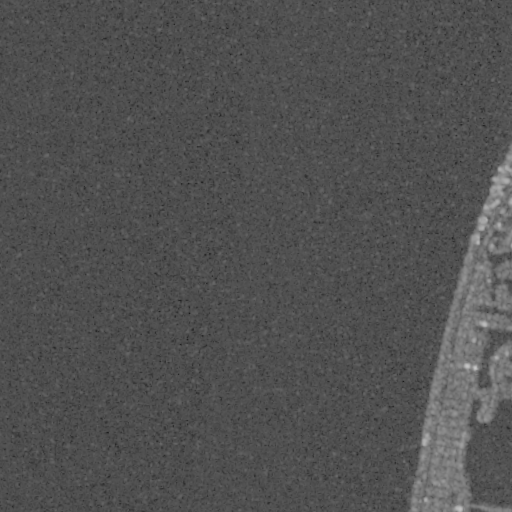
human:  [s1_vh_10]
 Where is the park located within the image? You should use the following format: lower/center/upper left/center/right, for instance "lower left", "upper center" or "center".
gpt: The park is located in the lower right of the image.
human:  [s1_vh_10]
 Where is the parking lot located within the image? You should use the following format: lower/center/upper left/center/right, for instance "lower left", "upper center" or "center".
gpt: The parking lot is located in the lower right of the image.
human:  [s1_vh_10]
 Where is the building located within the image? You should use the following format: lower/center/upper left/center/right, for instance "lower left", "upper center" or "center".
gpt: The building is located in the right of the image.
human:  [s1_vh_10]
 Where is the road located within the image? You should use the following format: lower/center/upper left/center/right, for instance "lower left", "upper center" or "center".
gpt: The road is located in the right of the image.
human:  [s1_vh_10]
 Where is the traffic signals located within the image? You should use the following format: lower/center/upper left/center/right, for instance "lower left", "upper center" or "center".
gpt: The traffic signals is located in the lower right of the image.
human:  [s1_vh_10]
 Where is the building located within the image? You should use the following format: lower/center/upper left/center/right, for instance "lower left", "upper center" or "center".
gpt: The building is located in the right of the image.
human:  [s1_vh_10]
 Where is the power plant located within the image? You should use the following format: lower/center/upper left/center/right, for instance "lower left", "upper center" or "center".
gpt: There is no power plant in the image.

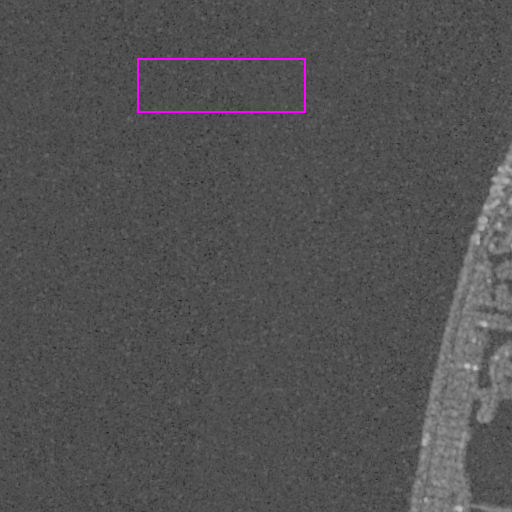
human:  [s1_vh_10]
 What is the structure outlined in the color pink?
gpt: There is no pink outline.
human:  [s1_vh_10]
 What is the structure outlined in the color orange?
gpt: There is no structure outlined in orange.